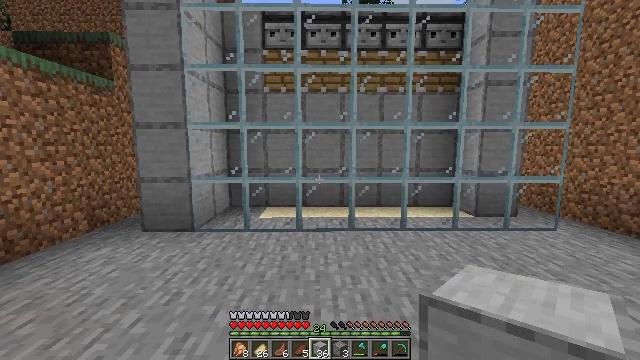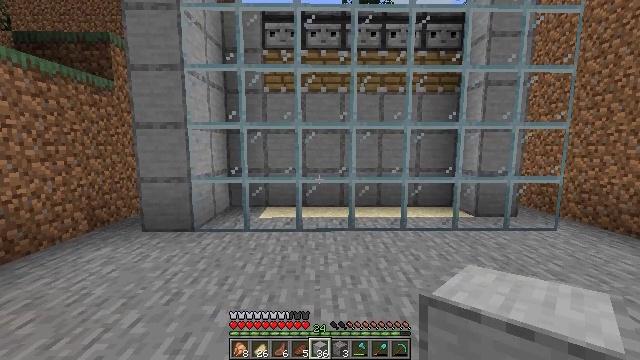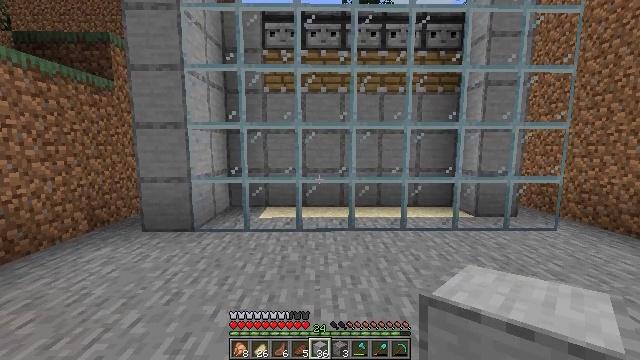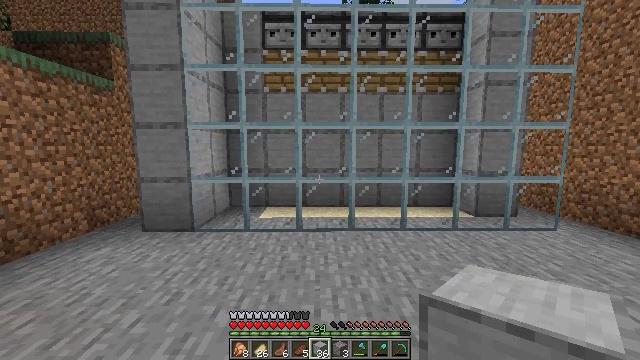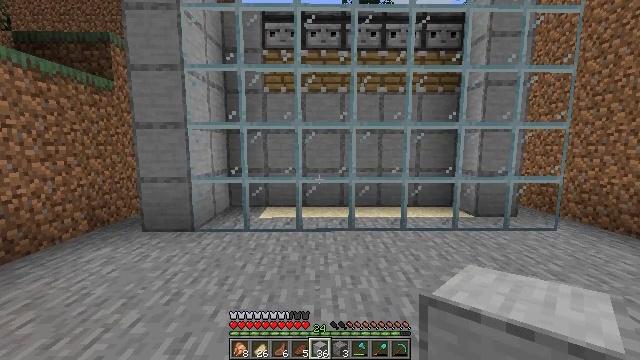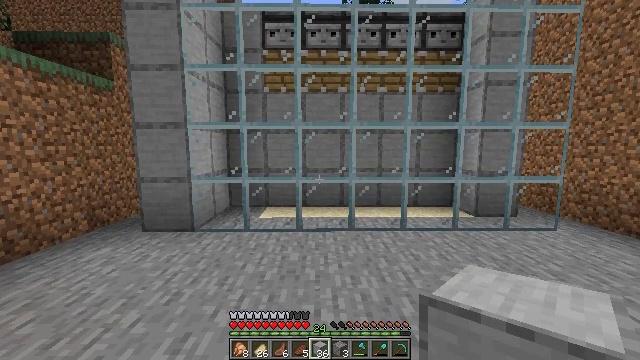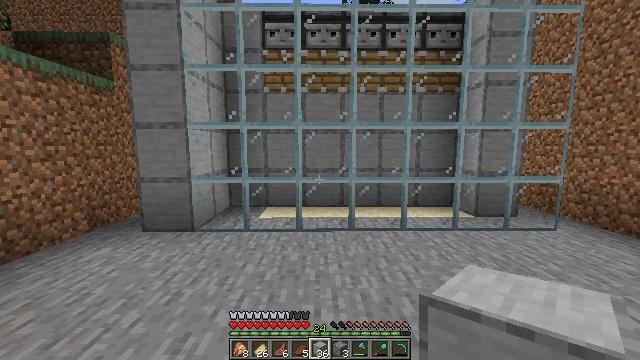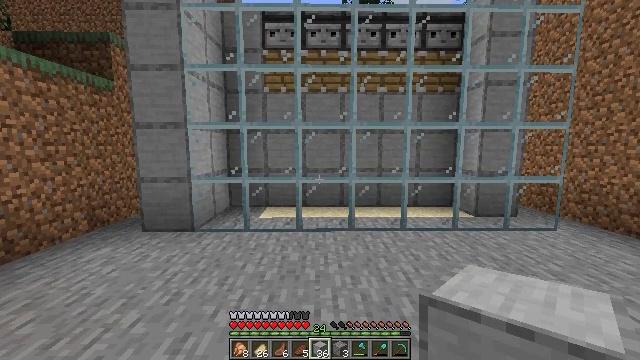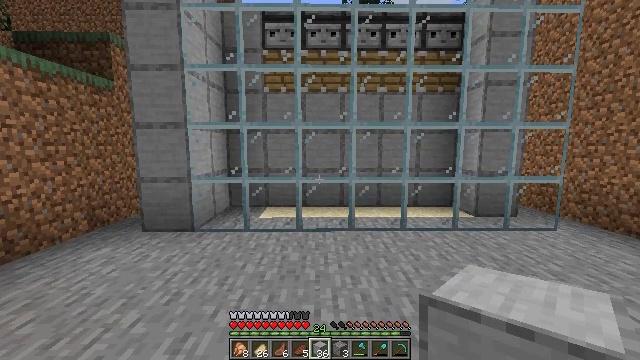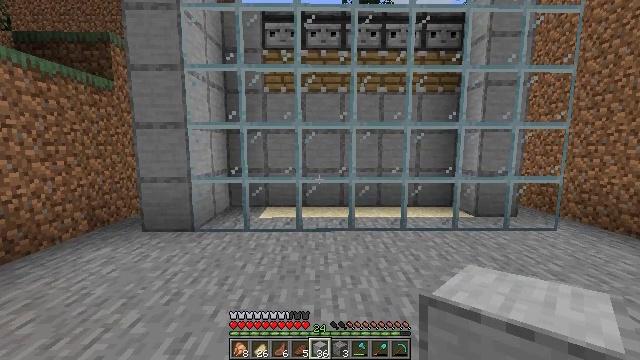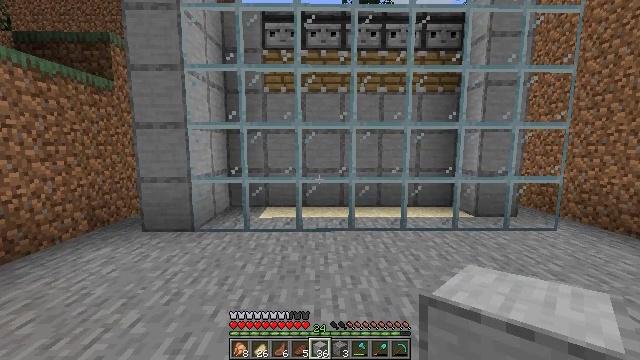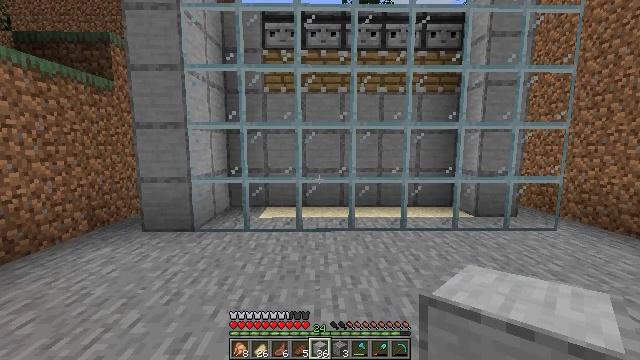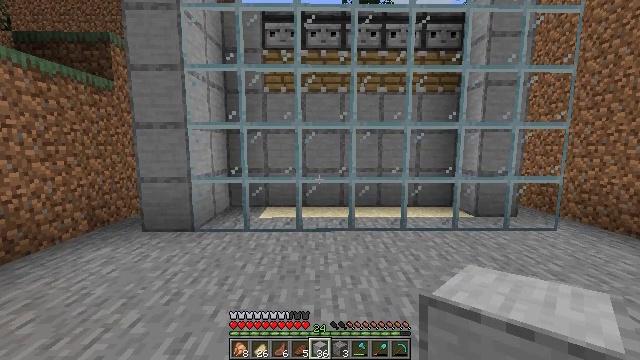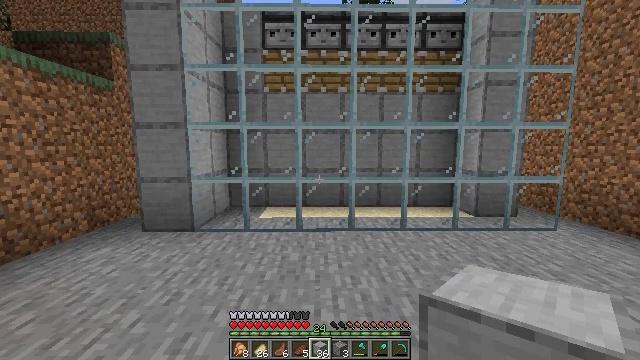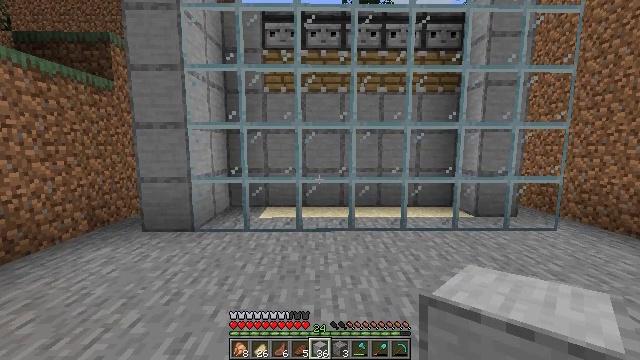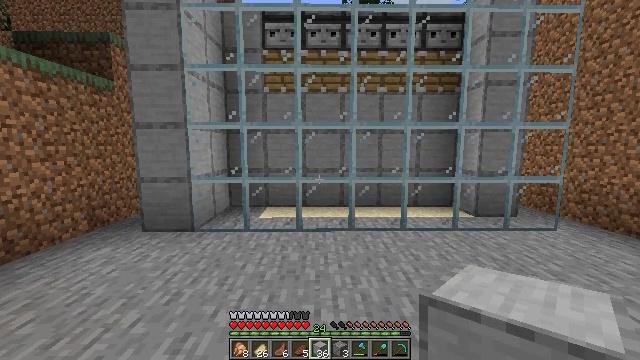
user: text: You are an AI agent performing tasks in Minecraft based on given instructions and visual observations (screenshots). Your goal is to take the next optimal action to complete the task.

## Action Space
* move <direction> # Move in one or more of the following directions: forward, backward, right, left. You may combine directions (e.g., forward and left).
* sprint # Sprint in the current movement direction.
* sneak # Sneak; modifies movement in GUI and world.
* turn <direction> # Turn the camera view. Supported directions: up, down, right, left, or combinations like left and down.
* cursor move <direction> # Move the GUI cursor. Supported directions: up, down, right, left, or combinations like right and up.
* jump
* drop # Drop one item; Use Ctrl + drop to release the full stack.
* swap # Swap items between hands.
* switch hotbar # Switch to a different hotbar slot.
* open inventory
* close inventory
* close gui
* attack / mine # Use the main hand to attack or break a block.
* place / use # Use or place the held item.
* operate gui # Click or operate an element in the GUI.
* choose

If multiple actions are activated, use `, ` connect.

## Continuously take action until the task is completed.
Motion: motion action
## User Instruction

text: Dig and collect smooth stone.
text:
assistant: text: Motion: no_op
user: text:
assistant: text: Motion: no_op
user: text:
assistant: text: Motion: no_op
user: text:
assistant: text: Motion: no_op
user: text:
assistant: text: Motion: no_op
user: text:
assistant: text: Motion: no_op
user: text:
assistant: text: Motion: no_op
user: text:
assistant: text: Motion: no_op
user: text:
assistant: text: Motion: no_op
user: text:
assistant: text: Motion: no_op
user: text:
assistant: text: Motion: no_op
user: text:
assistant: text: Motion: no_op
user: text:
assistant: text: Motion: no_op
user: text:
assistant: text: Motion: no_op
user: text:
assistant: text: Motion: no_op
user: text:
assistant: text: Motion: no_op
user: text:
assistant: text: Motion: no_op
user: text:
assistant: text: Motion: no_op
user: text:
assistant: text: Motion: no_op
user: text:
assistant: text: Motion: no_op
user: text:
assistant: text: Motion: no_op
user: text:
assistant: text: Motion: no_op
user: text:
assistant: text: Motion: no_op
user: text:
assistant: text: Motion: no_op
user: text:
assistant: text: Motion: no_op
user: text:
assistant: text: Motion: no_op
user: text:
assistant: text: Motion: no_op
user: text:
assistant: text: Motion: no_op
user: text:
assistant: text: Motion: no_op
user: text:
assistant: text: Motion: no_op